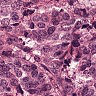
Metastatic tissue present: yes